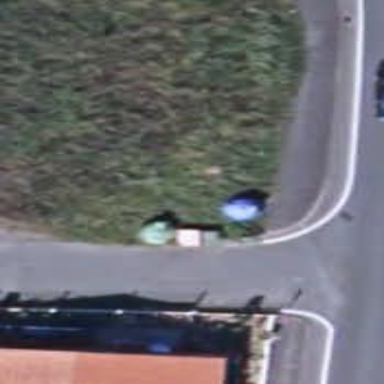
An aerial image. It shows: Recycling container at amenity designated for recycling.